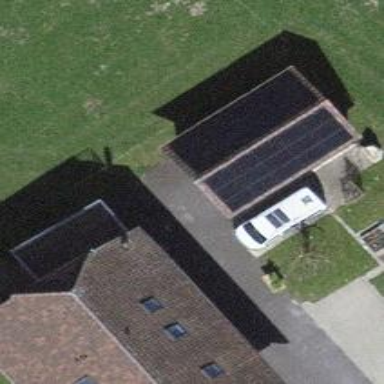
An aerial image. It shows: Solar photovoltaic panel generator.